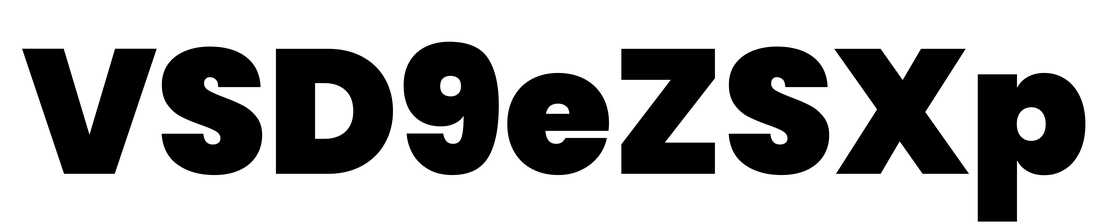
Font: Poppins-Black